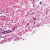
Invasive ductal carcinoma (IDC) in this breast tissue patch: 0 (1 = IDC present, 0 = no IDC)